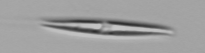
Label: pennate